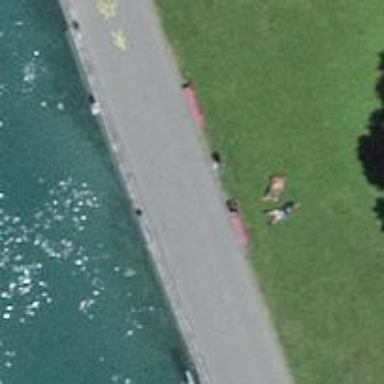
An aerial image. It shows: Red bench.